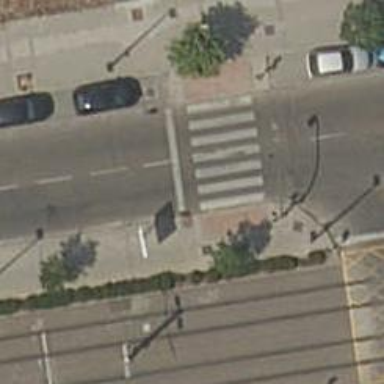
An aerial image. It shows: Uncontrolled zebra crossing on the road.